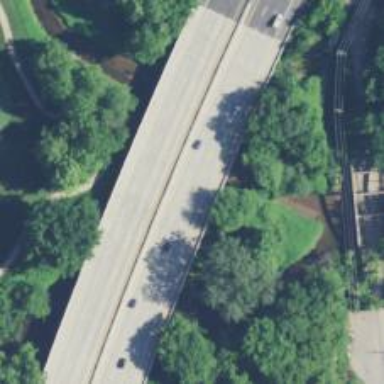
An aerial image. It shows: Bridge over trunk highway expressway.